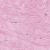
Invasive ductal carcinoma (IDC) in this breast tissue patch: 0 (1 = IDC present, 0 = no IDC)